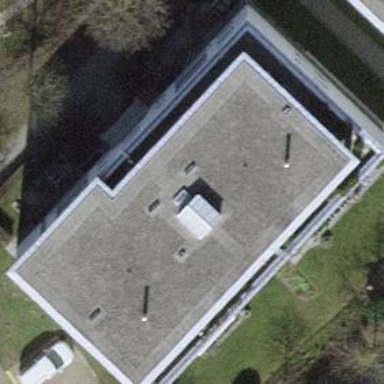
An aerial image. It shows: Flat-roofed building.